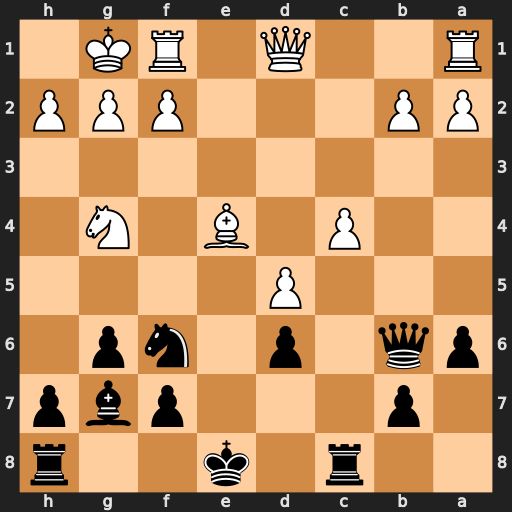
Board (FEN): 2r1k2r/1p3pbp/pq1p1np1/3P4/2P1B1N1/8/PP3PPP/R2Q1RK1
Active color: b
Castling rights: k
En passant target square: -
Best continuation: Nxe4